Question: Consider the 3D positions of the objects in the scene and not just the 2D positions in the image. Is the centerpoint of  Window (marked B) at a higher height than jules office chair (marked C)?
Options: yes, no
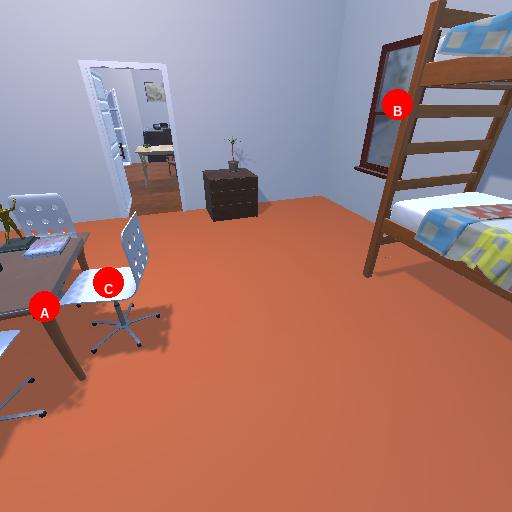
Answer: yes